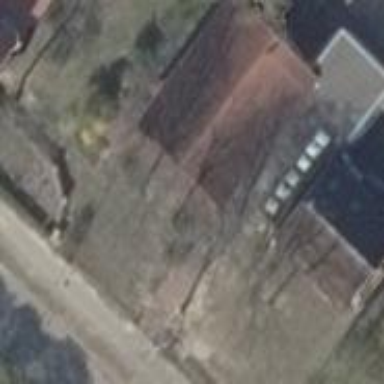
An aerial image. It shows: Community center building.